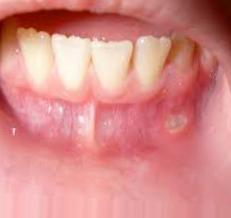
Condition: Mouth Ulcer